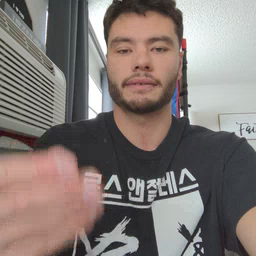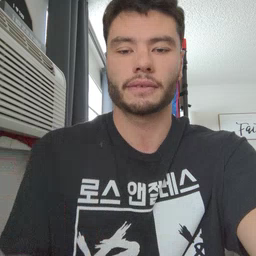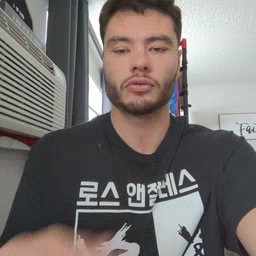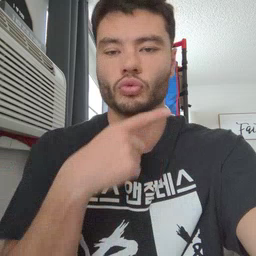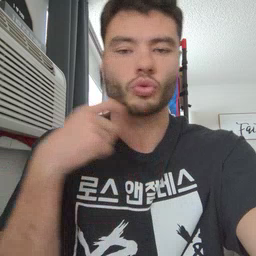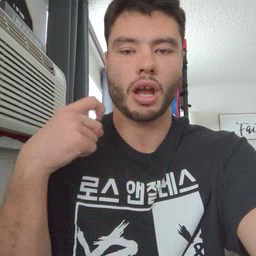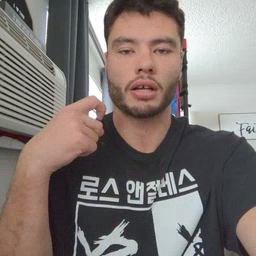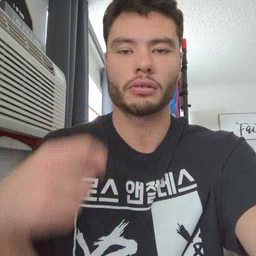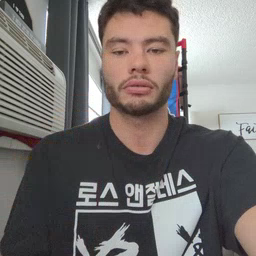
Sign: dry